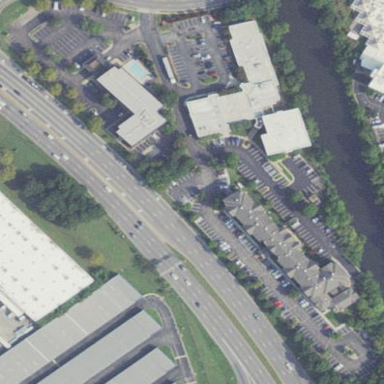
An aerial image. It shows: Commercial area.